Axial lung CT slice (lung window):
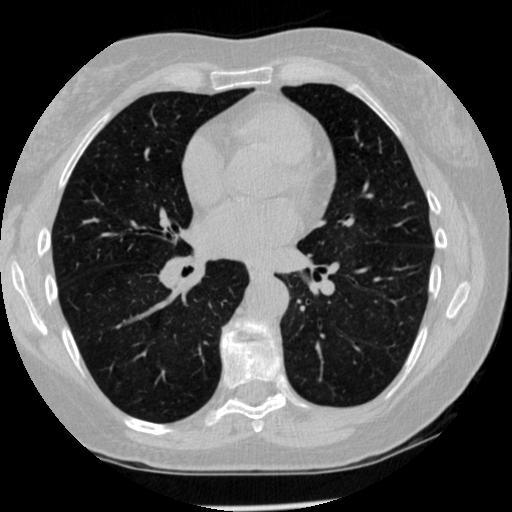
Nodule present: no